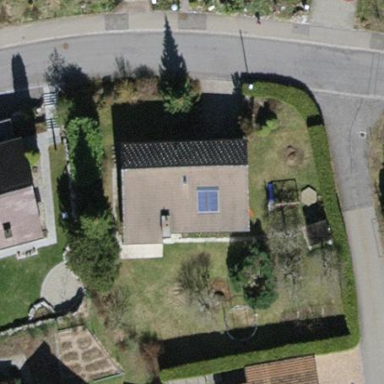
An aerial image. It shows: Detached building with tile roof.